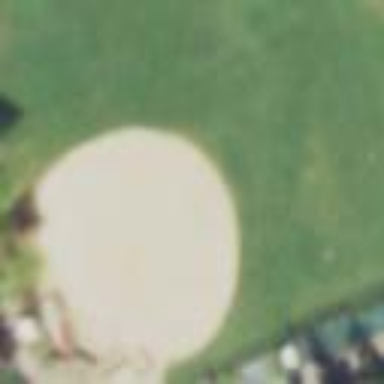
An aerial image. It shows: Baseball pitch for leisure land.